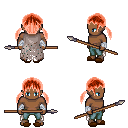
a pixel art fantasy rpg character, male body template, human, dark skin, gray tattered cape, teal pants, red twin-tailed hairstyle, white cloth bandages, brown slippers, spear, four views (front, back, left, right), 2x2 character sprite sheet, small pixel art, hard edges, no anti-aliasing